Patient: sex M, age 81
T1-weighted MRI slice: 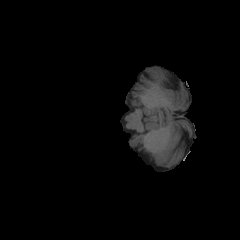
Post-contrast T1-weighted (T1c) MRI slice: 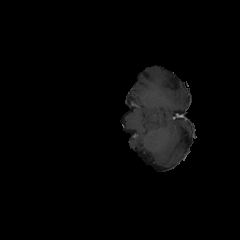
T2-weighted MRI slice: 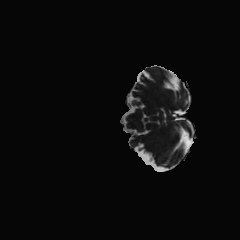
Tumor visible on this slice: no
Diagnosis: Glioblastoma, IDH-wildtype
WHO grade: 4